Field crop: maize
Growth stage: 2
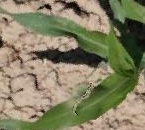
Species: maize